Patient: sex M, age 60
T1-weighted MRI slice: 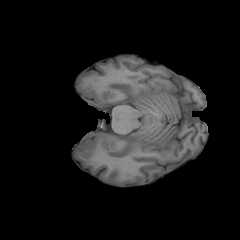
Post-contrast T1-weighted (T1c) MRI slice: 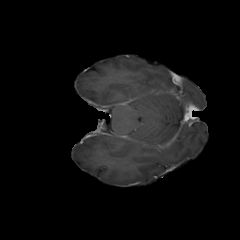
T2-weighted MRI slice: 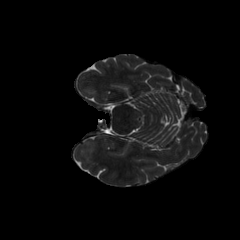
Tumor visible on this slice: no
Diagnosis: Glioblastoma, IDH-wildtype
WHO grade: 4